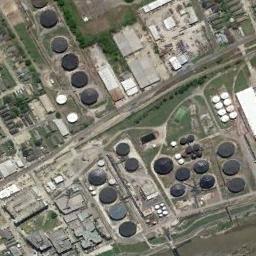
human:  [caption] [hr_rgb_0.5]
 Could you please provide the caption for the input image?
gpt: There are five storage tanks on the side of the white house .

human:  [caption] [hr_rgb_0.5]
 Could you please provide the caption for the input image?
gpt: There are many buildings beside the storage tanks .

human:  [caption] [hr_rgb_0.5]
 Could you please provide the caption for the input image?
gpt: There are many different-sized storage tanks and many buildings in the factory, And there are large lawns in the factory .

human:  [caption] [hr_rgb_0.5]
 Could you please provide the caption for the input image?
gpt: There are many white and black storage tanks on the grass .

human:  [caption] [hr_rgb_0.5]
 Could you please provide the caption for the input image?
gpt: There are many black storage tanks .